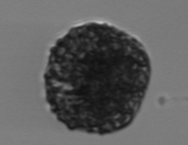
Label: Vicicitus_globosus